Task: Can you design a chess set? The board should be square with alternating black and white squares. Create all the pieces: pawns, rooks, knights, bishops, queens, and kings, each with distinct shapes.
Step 371:
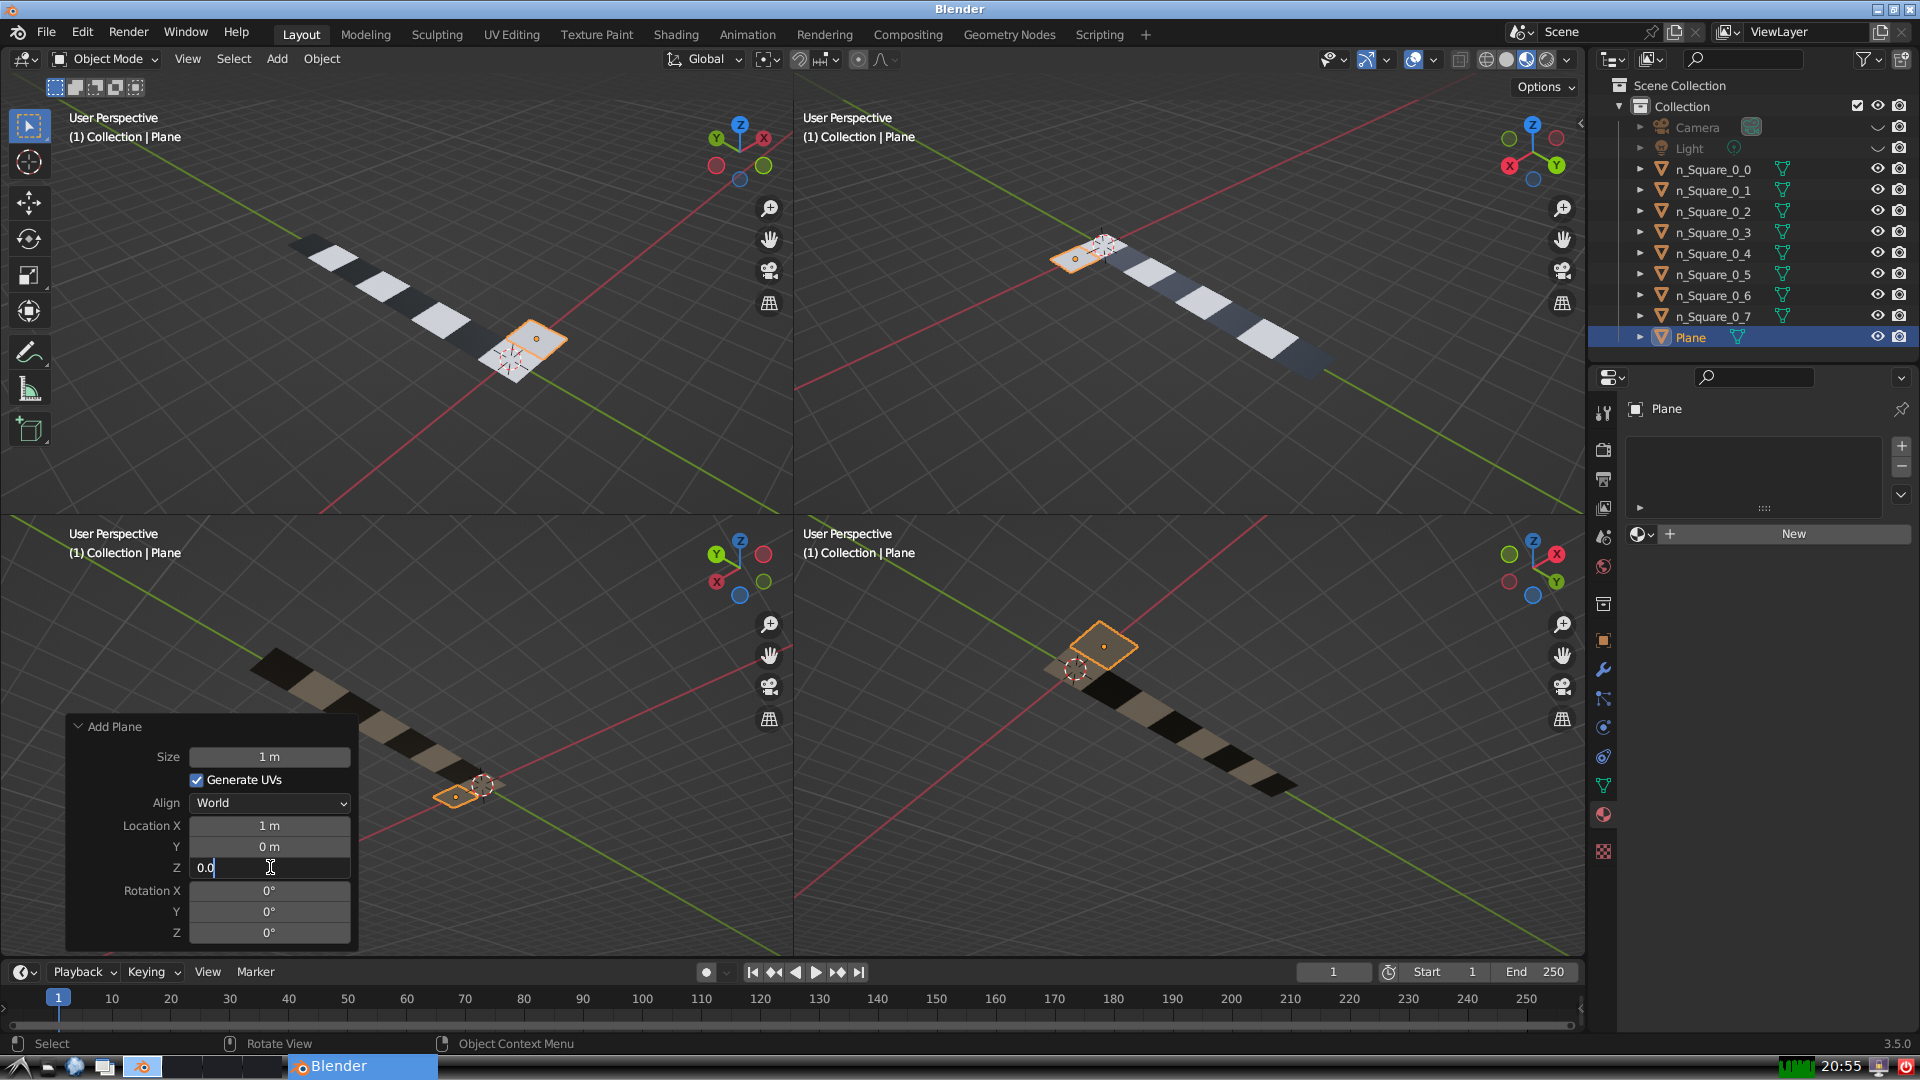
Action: {"key_press": ['Return']}